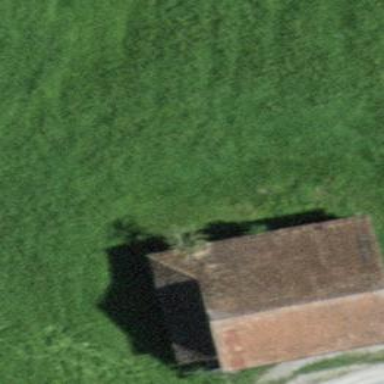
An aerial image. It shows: Barn.